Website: walmart
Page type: address-validator
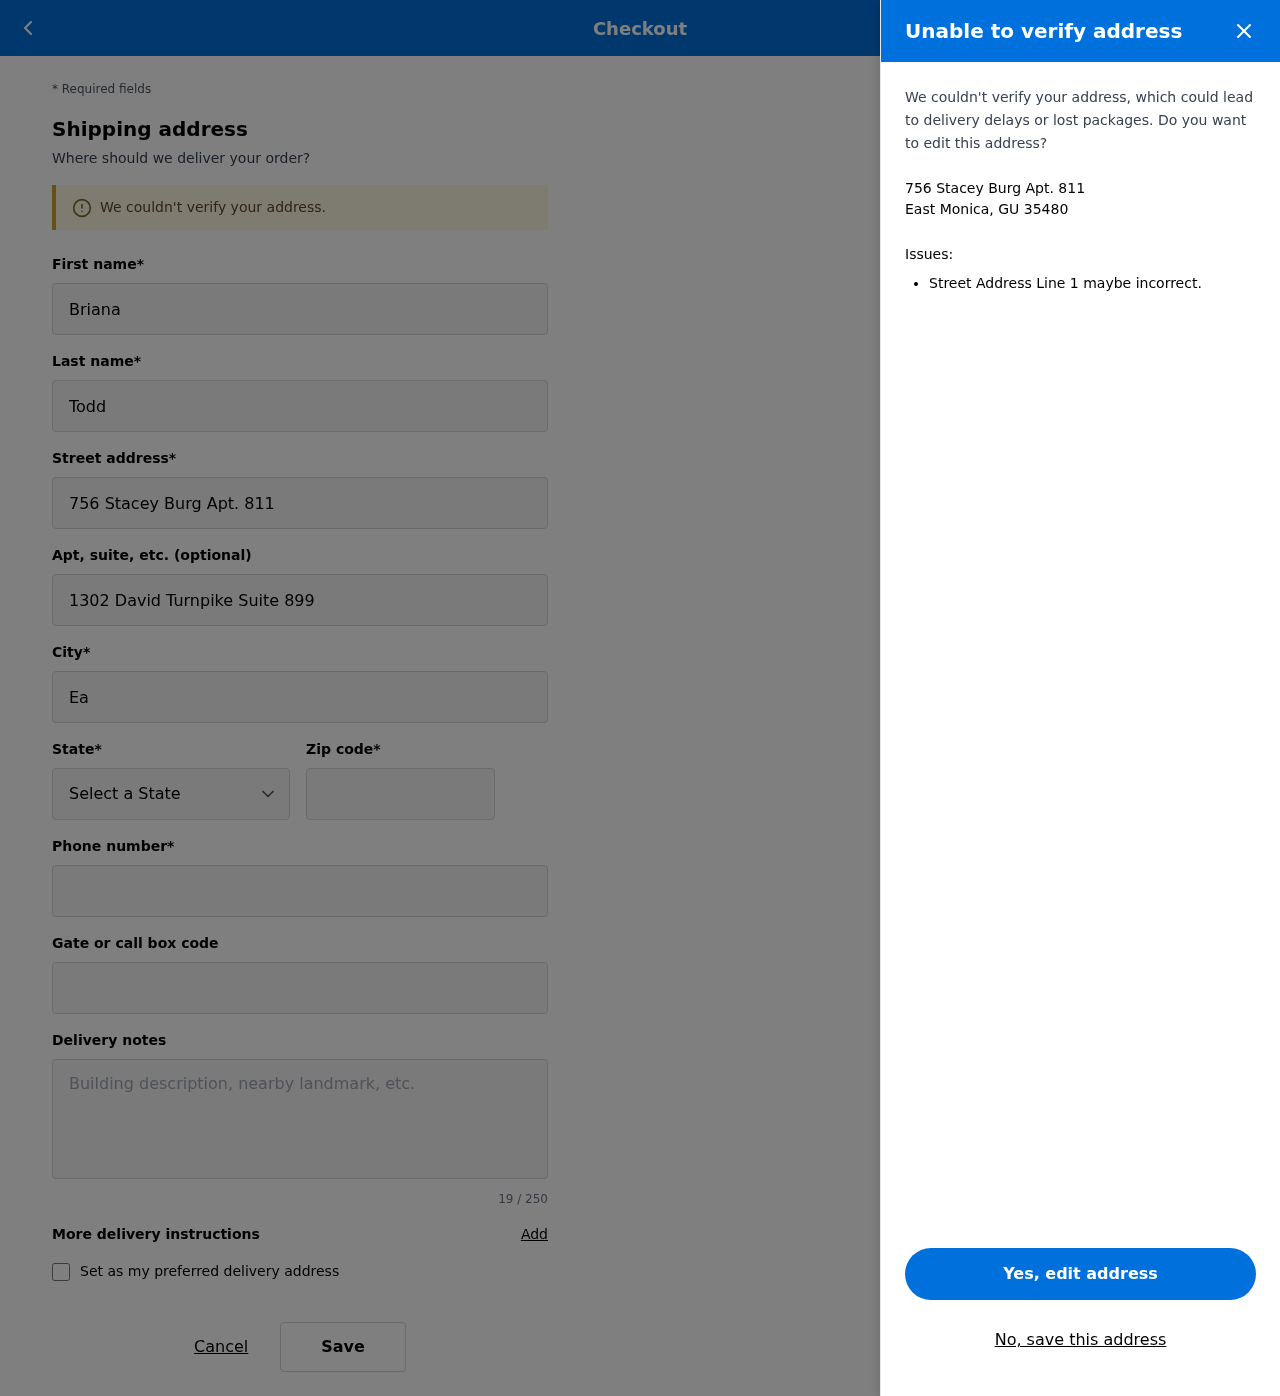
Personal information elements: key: PII_CITY_STATE_ZIP
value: East Monica, GU 35480
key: PII_DELIVERY_INSTRUCTIONS
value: Leave at back porch
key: PII_STATE_ABBR
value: GU
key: PII_STREET
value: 756 Stacey Burg Apt. 811
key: PII_FIRSTNAME
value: Briana
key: PII_LASTNAME
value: Todd
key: PII_STREET2
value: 1302 David Turnpike Suite 899
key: PII_CITY
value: East Monica
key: PII_POSTCODE
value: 35480
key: PII_PHONE
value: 3366231243
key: PII_SECURITY_CODE
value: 9085